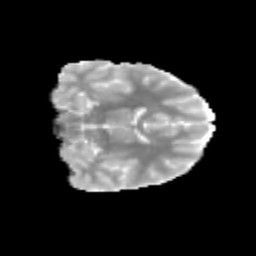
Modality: MD
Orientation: coronal
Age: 13
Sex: male
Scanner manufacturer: siemens
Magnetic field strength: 3 T
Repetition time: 3.8 s
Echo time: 0.07 s